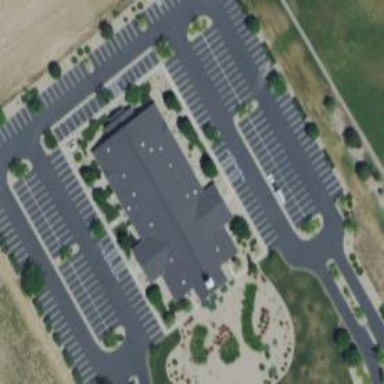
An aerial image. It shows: Parking space.